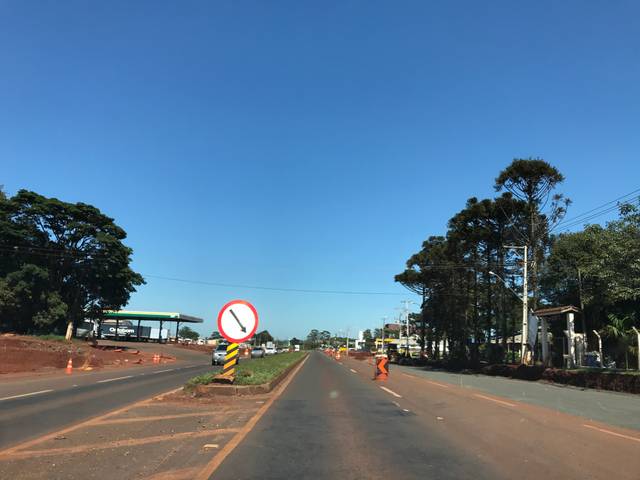
Region: Brazil
Coordinates: -23.372, -51.442